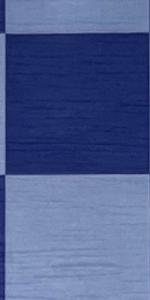
Label: Empty